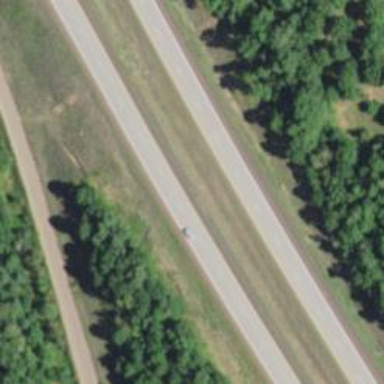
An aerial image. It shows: Trunk highway.